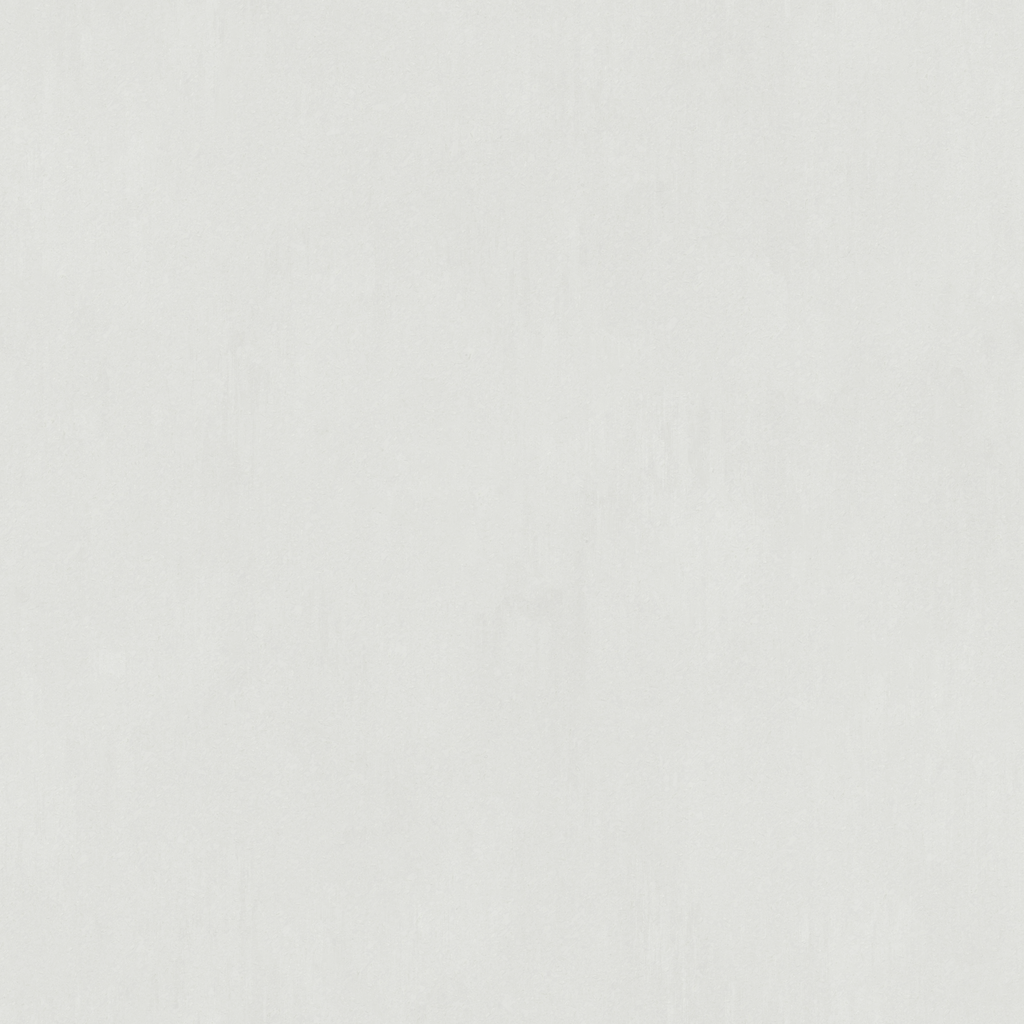
Texture map type: Color